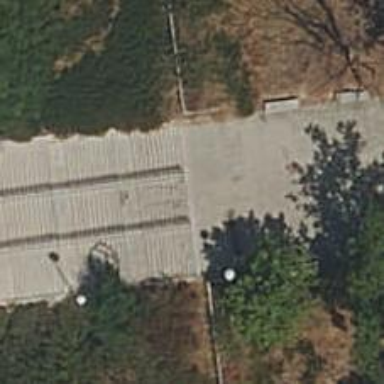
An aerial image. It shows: Steps with asphalt surface.